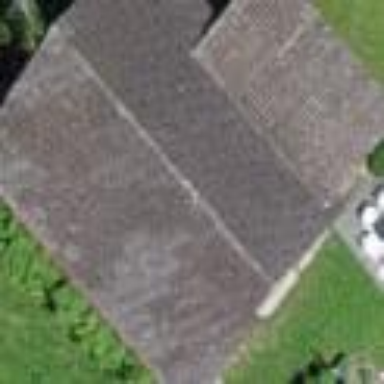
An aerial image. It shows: Rural barn.